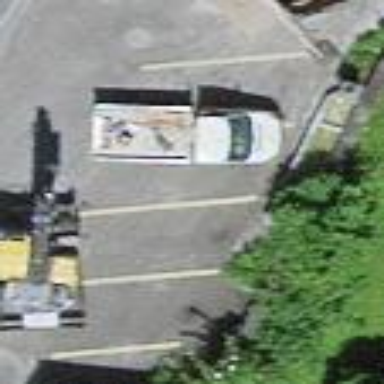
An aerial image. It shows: Street-side parking area with diagonal orientation.